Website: bh-photo
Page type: customer-info-address
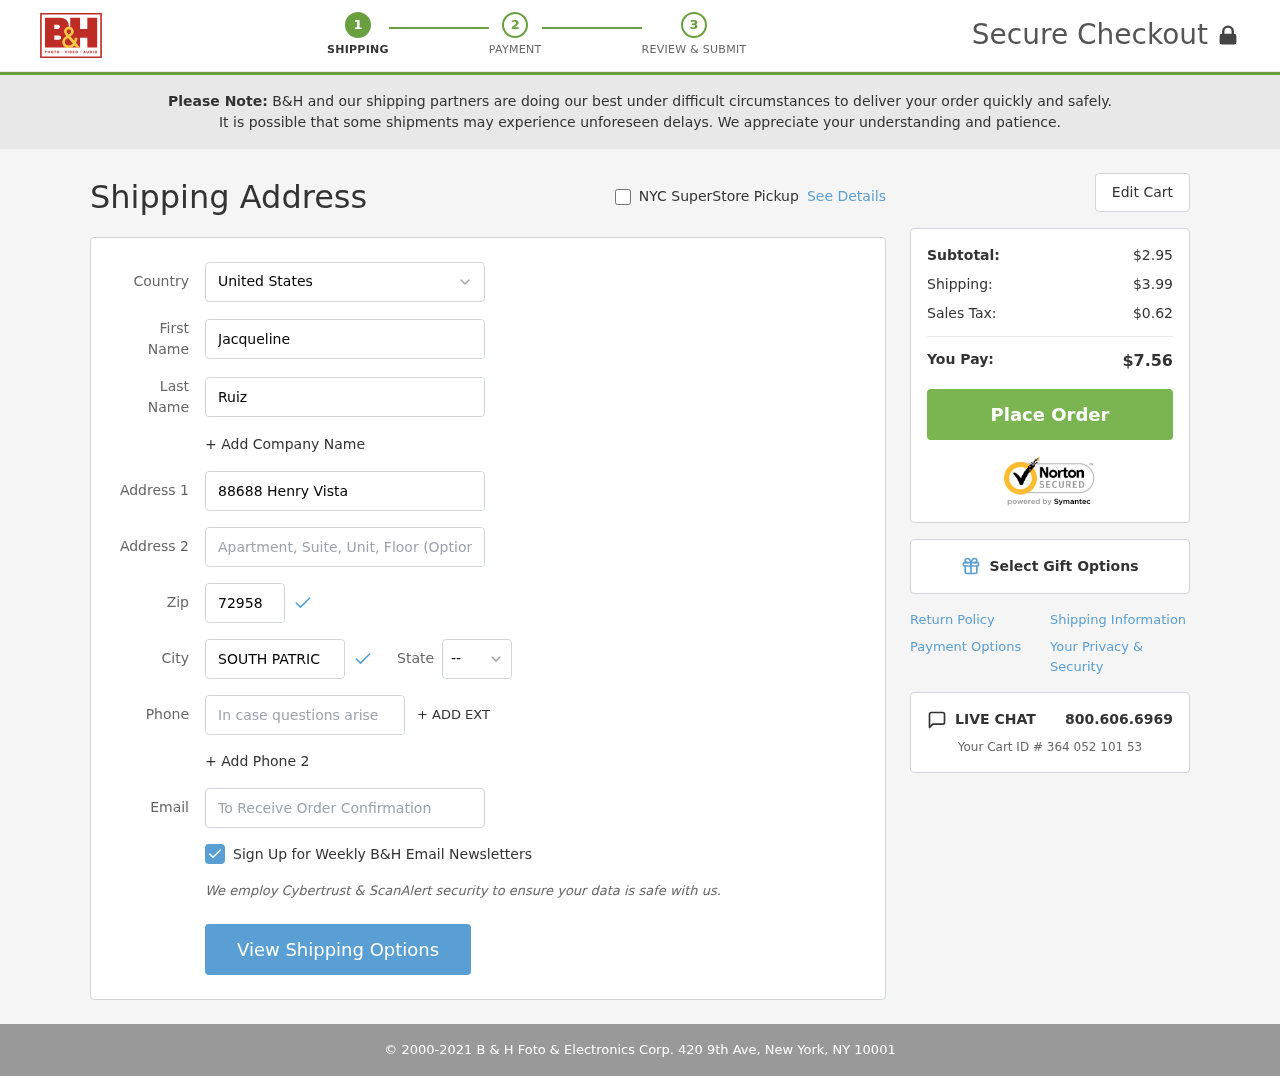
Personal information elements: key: PII_CITY
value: South Patriciaview
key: PII_COUNTRY
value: United States
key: PII_EMAIL
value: jacqueline.ruiz@hotmail.com
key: PII_FIRSTNAME
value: Jacqueline
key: PII_LASTNAME
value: Ruiz
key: PII_PHONE
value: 7703198650
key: PII_POSTCODE
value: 72958
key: PII_STATE_ABBR
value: PA
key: PII_STREET
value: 88688 Henry Vista
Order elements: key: ORDER_SUBTOTAL
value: $2.95
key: ORDER_SHIPPING_COST
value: $3.99
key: ORDER_TAX
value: $0.62
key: ORDER_TOTAL
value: $7.56
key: ORDER_ID
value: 364 052 101 53